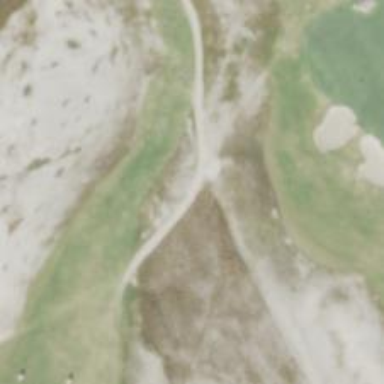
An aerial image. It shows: Footway that doubles as golf path.